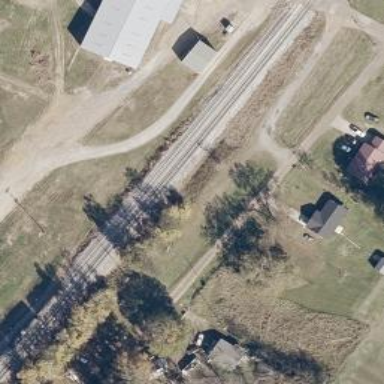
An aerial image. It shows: Railway siding with rails.